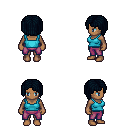
a pixel art fantasy rpg character, female body template, human, dark skin, teal pirate shirt, magenta pants, raven pageboy hairstyle, four views (front, back, left, right), 2x2 character sprite sheet, small pixel art, hard edges, no anti-aliasing